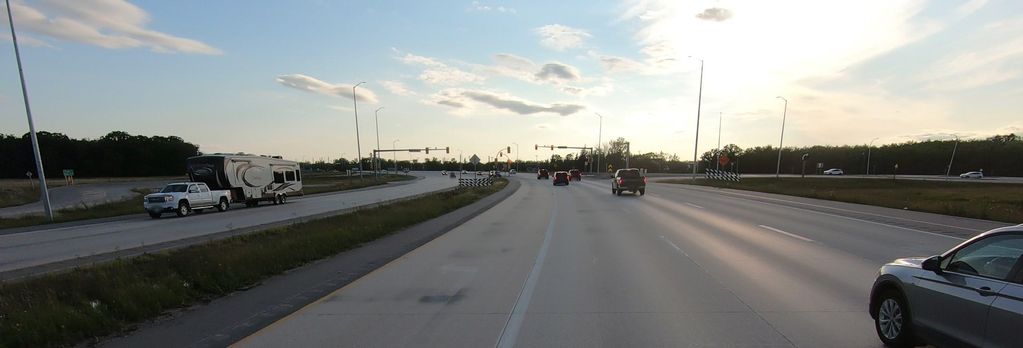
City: winnipeg